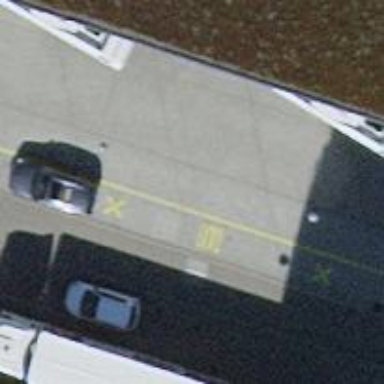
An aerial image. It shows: Public transport stop position.